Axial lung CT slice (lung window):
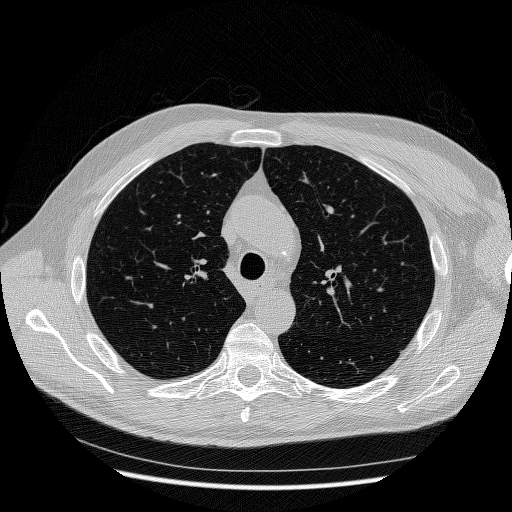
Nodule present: no